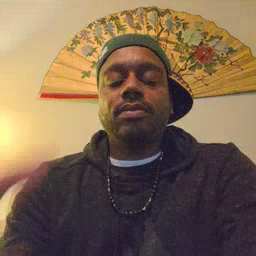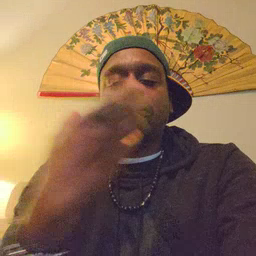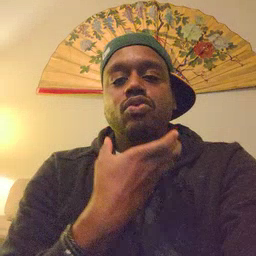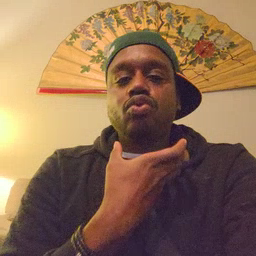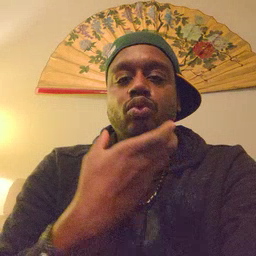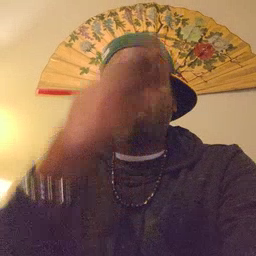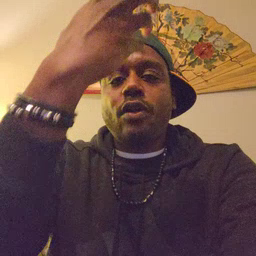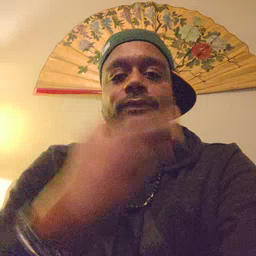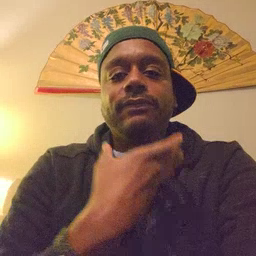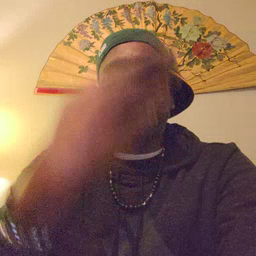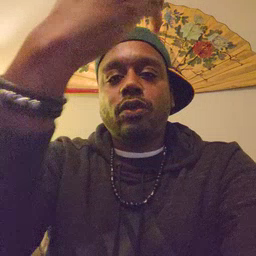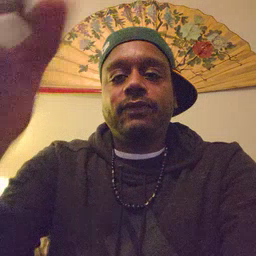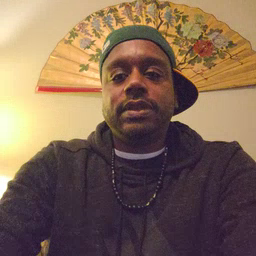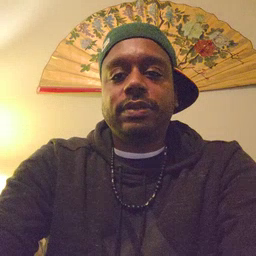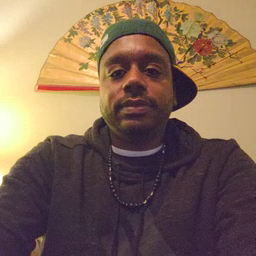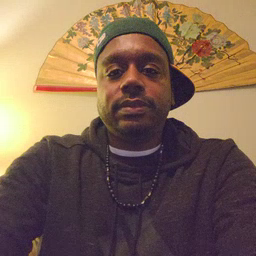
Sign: giraffe